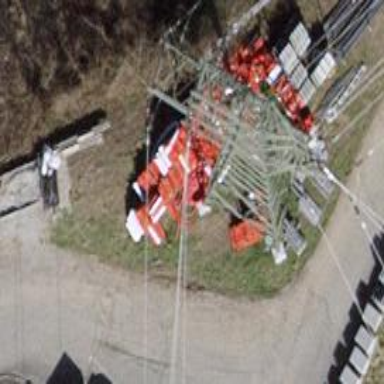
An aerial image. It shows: Lattice structure tower used for power distribution.